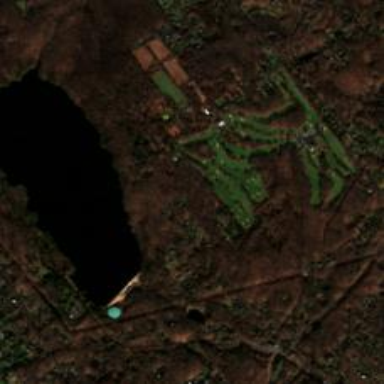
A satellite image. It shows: Golf course.